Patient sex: M
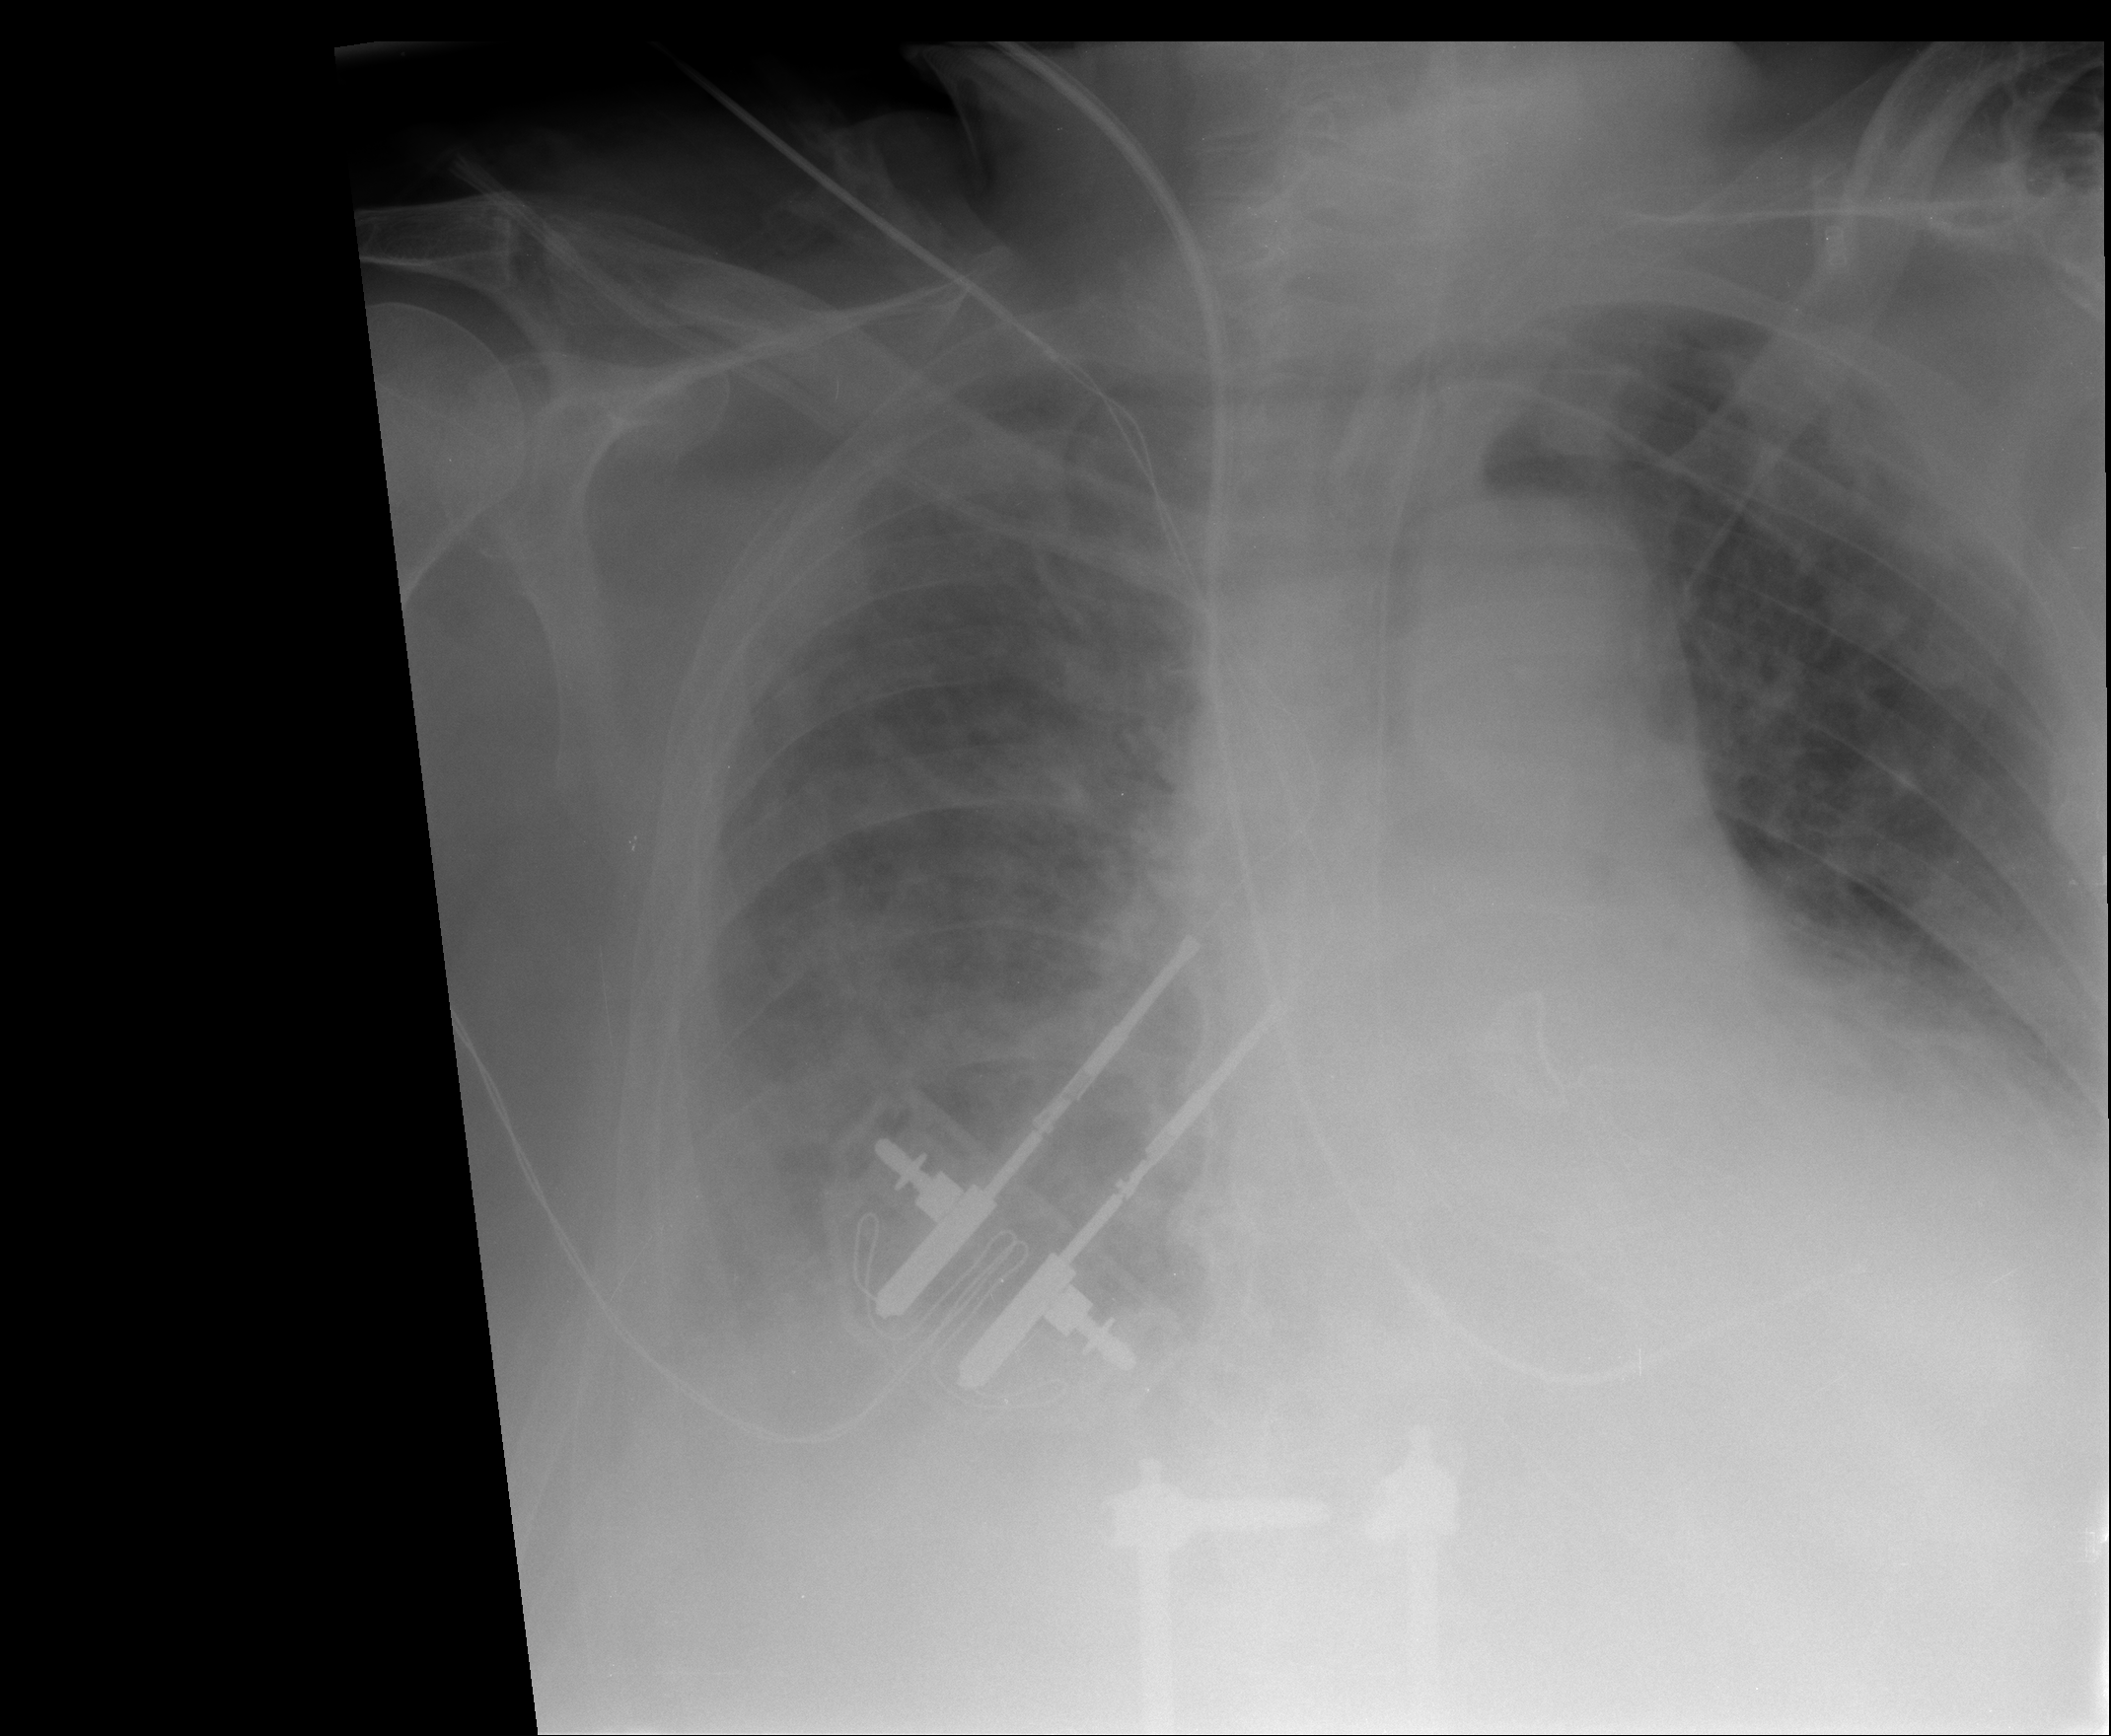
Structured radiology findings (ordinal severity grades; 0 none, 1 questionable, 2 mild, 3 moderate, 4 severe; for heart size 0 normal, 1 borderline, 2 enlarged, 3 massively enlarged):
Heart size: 2
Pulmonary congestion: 3
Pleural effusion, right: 3
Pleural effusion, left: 2
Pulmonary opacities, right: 3
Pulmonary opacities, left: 2
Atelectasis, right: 2
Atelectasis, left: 2